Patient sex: M
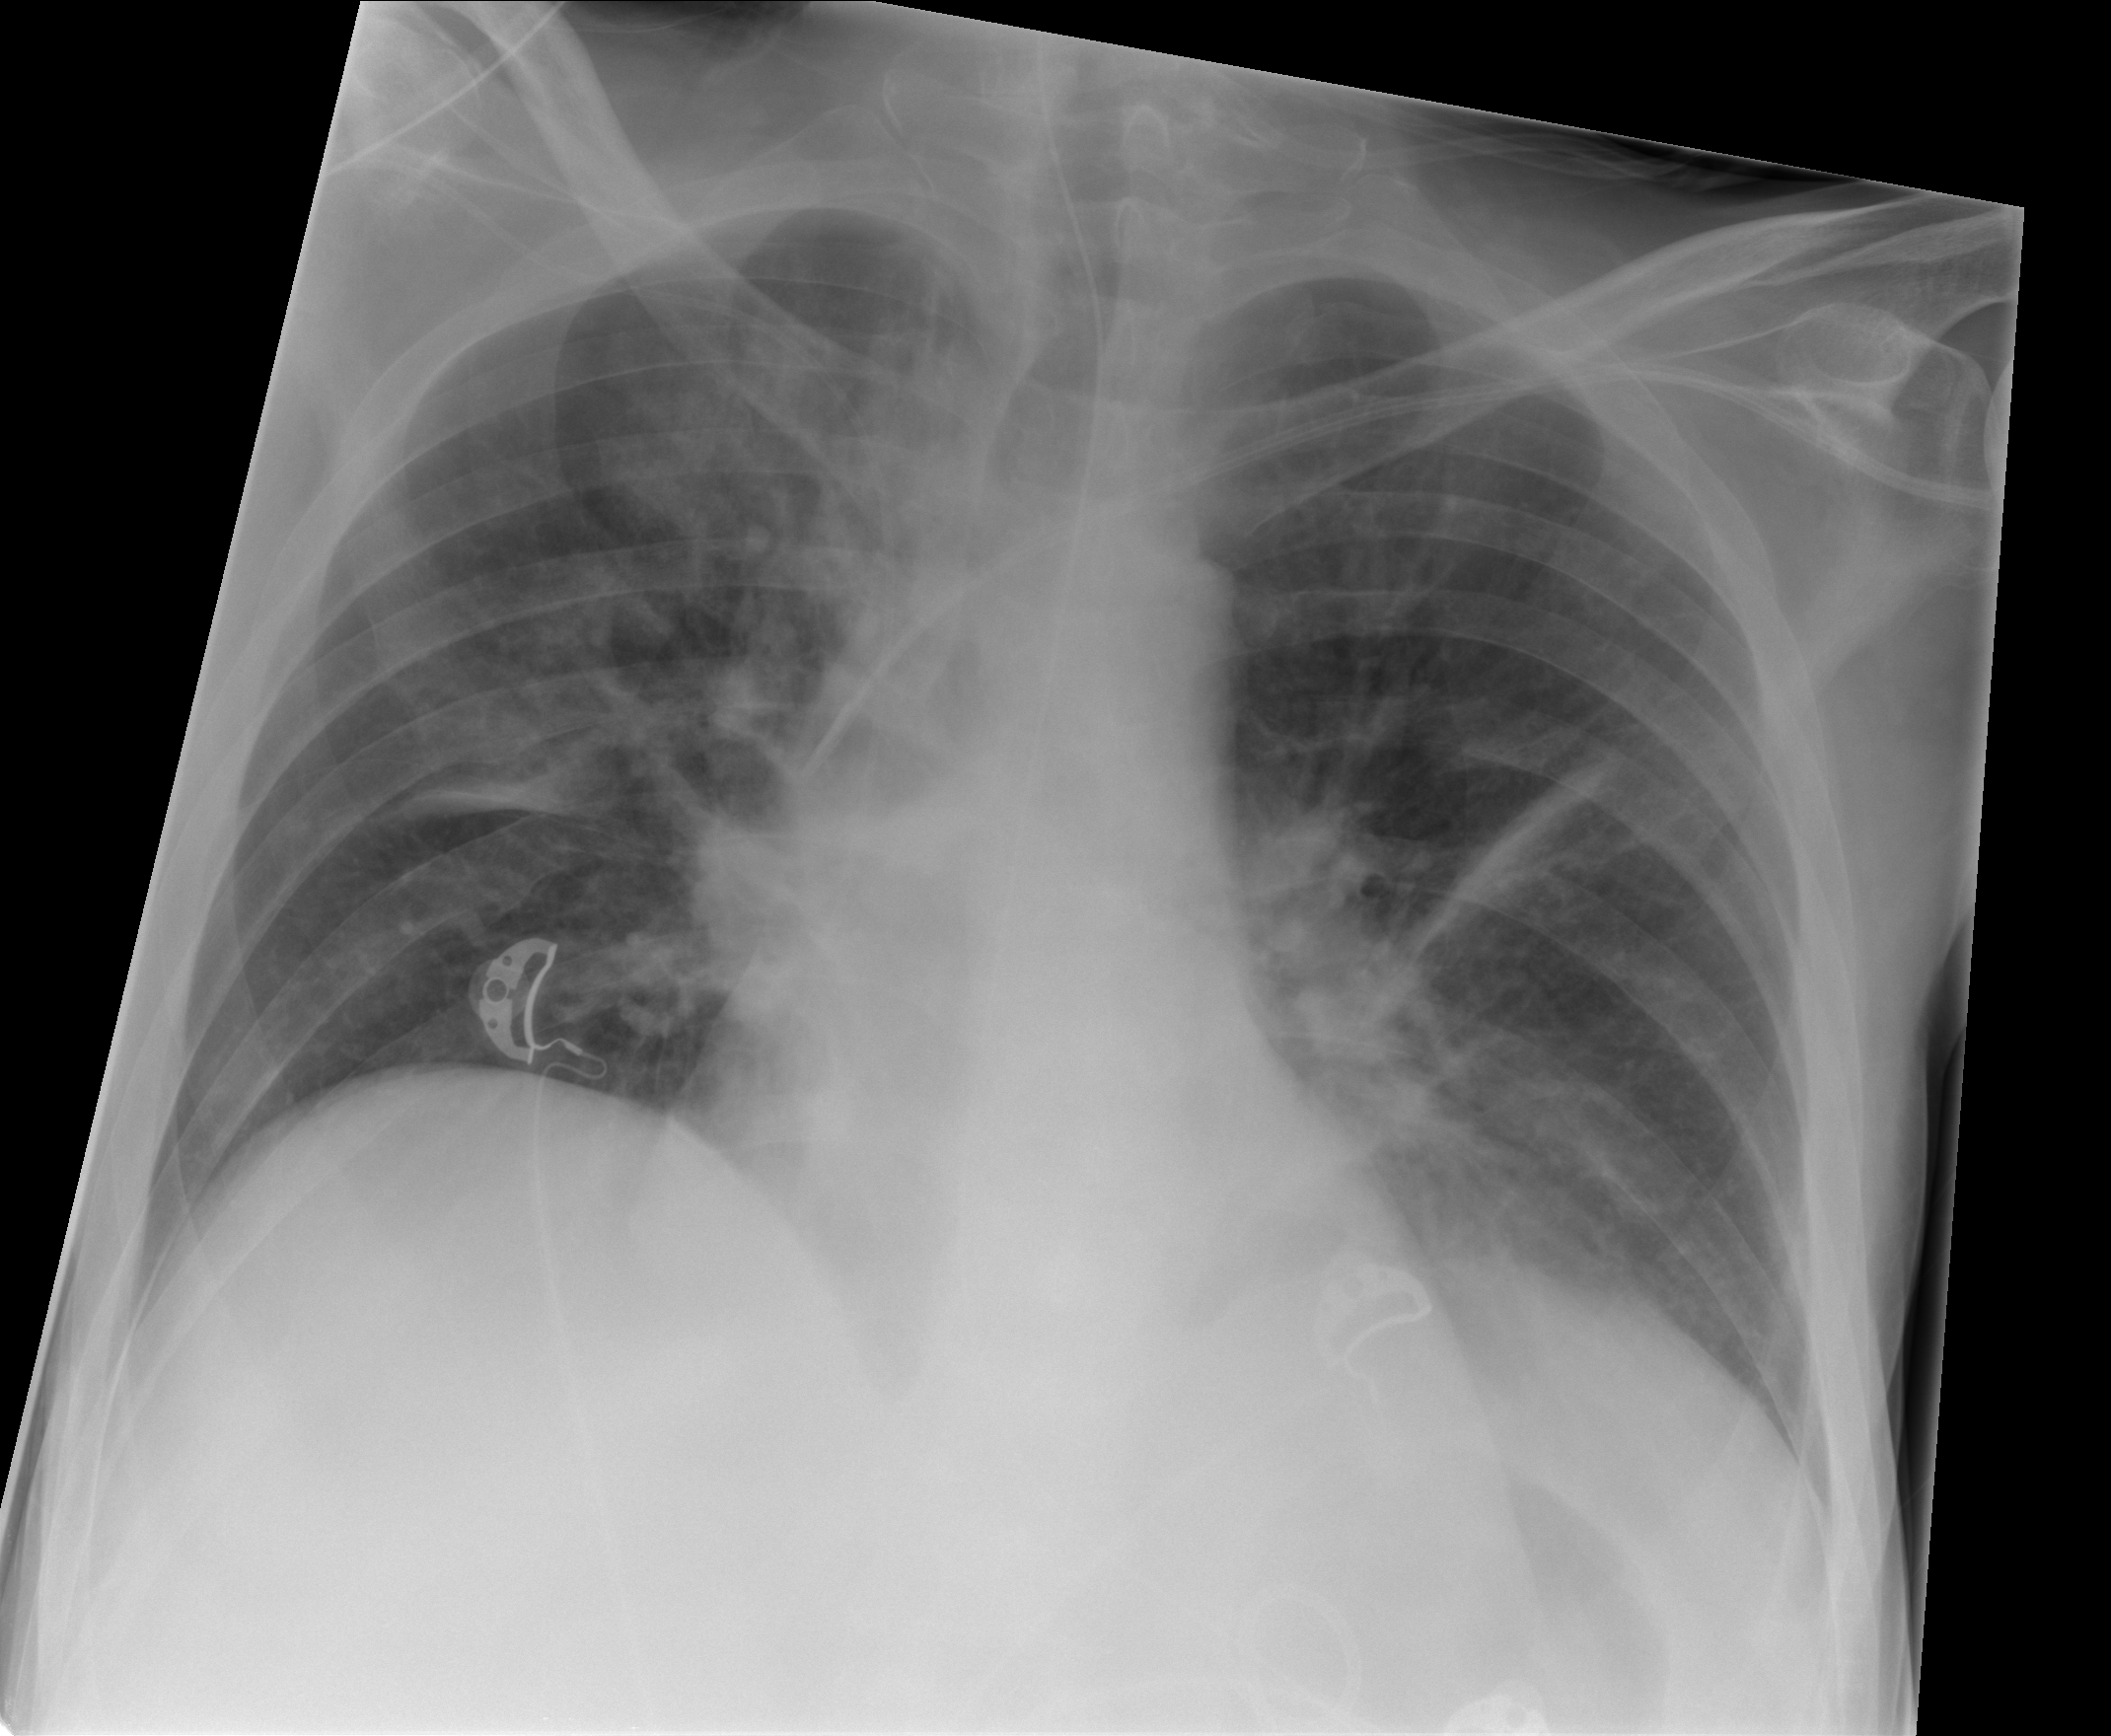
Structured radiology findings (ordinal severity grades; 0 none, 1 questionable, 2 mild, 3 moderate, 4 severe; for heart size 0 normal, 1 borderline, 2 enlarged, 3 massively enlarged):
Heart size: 0
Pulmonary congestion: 2
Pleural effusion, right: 0
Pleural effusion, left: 0
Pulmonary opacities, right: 2
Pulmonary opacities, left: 0
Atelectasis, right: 2
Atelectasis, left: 2